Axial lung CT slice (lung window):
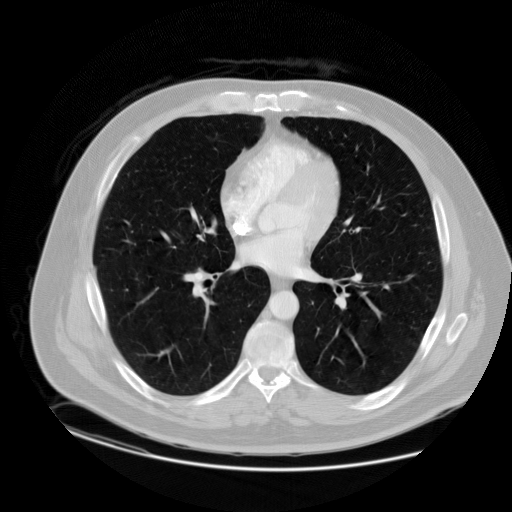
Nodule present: no